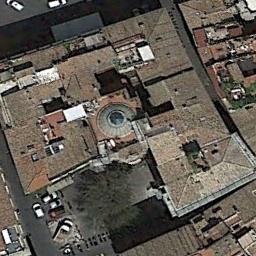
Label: church